Question: I'm using '#pragma mark' for grouping my methods under certain categories. But the issue is in 'Xcode 4' my first category is not displaying.
My code looks like:
'''
@interface MyClass : NSObject
#pragma mark -
#pragma mark Category 1
//Some method declaration
#pragma mark -
#pragma mark Category 2
//Some method declaration
#pragma mark -
#pragma mark Category 3
//Some method declaration
@end
'''
But when I check on 'Xcode' It displays only Category 2 and Category 3. Category 1 is not listed there, please check the Image

Is there any issue in my code or is it a bug in 'XCode' ?
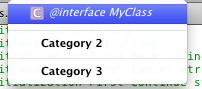
Answer: Yes it is a Bug here.
But you can override this bug to your requirement by just adding {} in your as well as in :
'''
@implementation AppDelegate
{}
#pragma mark -
#pragma mark Category 1
-(void)awakeFromNib{
}
'''
Also, no need to use two #pragma, you can combine both of them into one as :
'''
#pragma mark - Category 1
'''